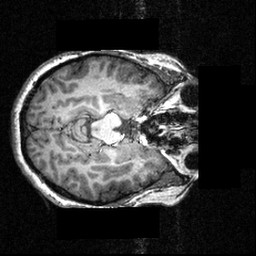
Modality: T1w
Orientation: axial
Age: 22
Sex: female
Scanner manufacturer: siemens
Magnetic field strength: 3.951 T
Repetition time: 1.5 s
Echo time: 0.00335 s